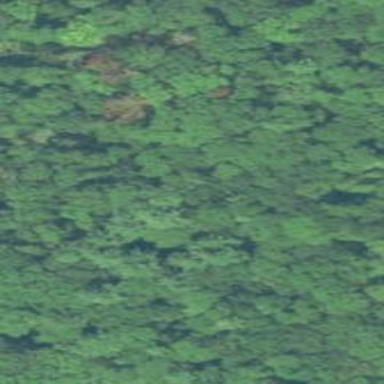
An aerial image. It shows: Woodland with needle-leaved trees.